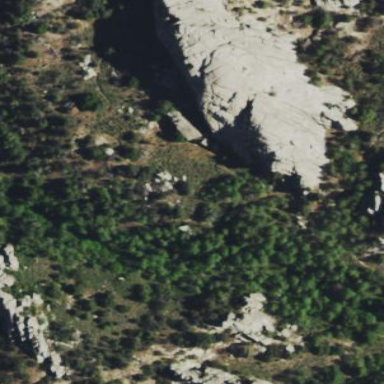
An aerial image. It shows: Landscape of bare rock.